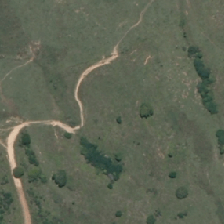
Land cover: low_producing_grassland